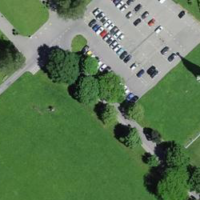
EUNIS habitat code: 52
Species observed at this site:
Buteo buteo